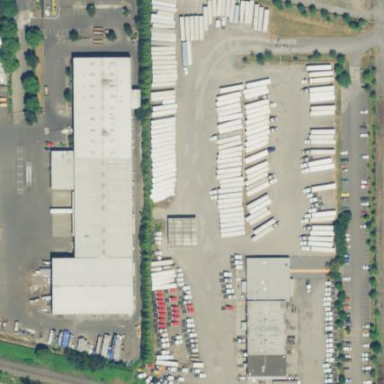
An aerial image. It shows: Industrial area specializing in logistics.